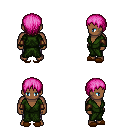
a pixel art fantasy rpg character, male body template, human, dark skin, green robe, metal pants, pink plain hairstyle, cloth bracers, brown slippers, four views (front, back, left, right), 2x2 character sprite sheet, small pixel art, hard edges, no anti-aliasing